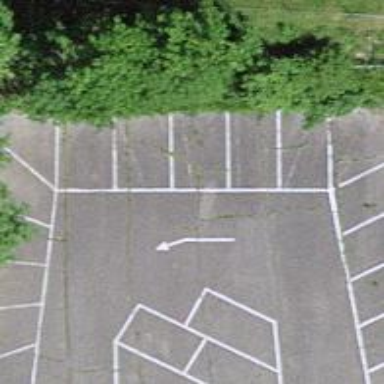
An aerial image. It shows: Parking aisle designated as service road.